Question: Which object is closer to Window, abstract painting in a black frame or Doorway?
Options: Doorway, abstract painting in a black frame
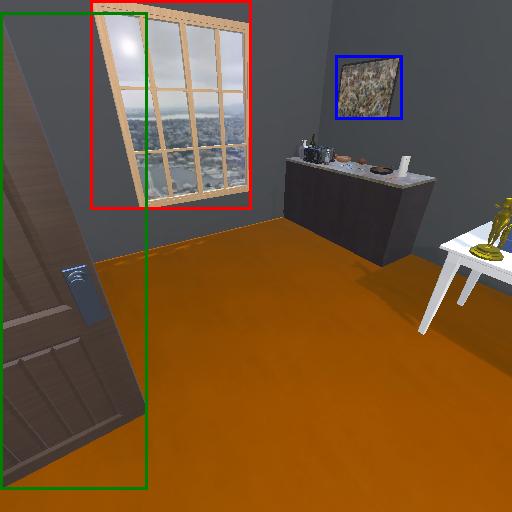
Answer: Doorway